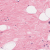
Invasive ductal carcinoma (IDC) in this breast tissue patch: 0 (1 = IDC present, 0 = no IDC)